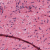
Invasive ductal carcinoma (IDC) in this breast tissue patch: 0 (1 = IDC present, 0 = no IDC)